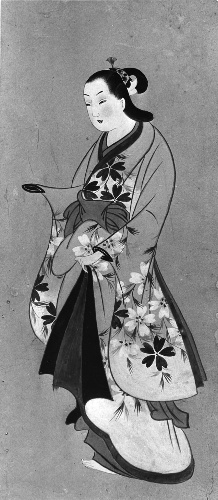
Artist: Kaigetsudō
Artist bio: Japanese, active late 17th–early 18th century
Date: 19th century
Object type: Painting
Classification: Paintings
Medium: Matted painting; ink and color on paper
Culture: Japan
Period: Edo period (1615–1868)
Dimensions: 15 1/2 x 7 5/8 in. (39.4 x 19.4 cm)
Department: Asian Art
Credit line: H. O. Havemeyer Collection, Bequest of Mrs. H. O. Havemeyer, 1929
Accession year: 1929
Repository: Metropolitan Museum of Art, New York, NY
Tags: Women